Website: macys
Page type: delivery-shipping
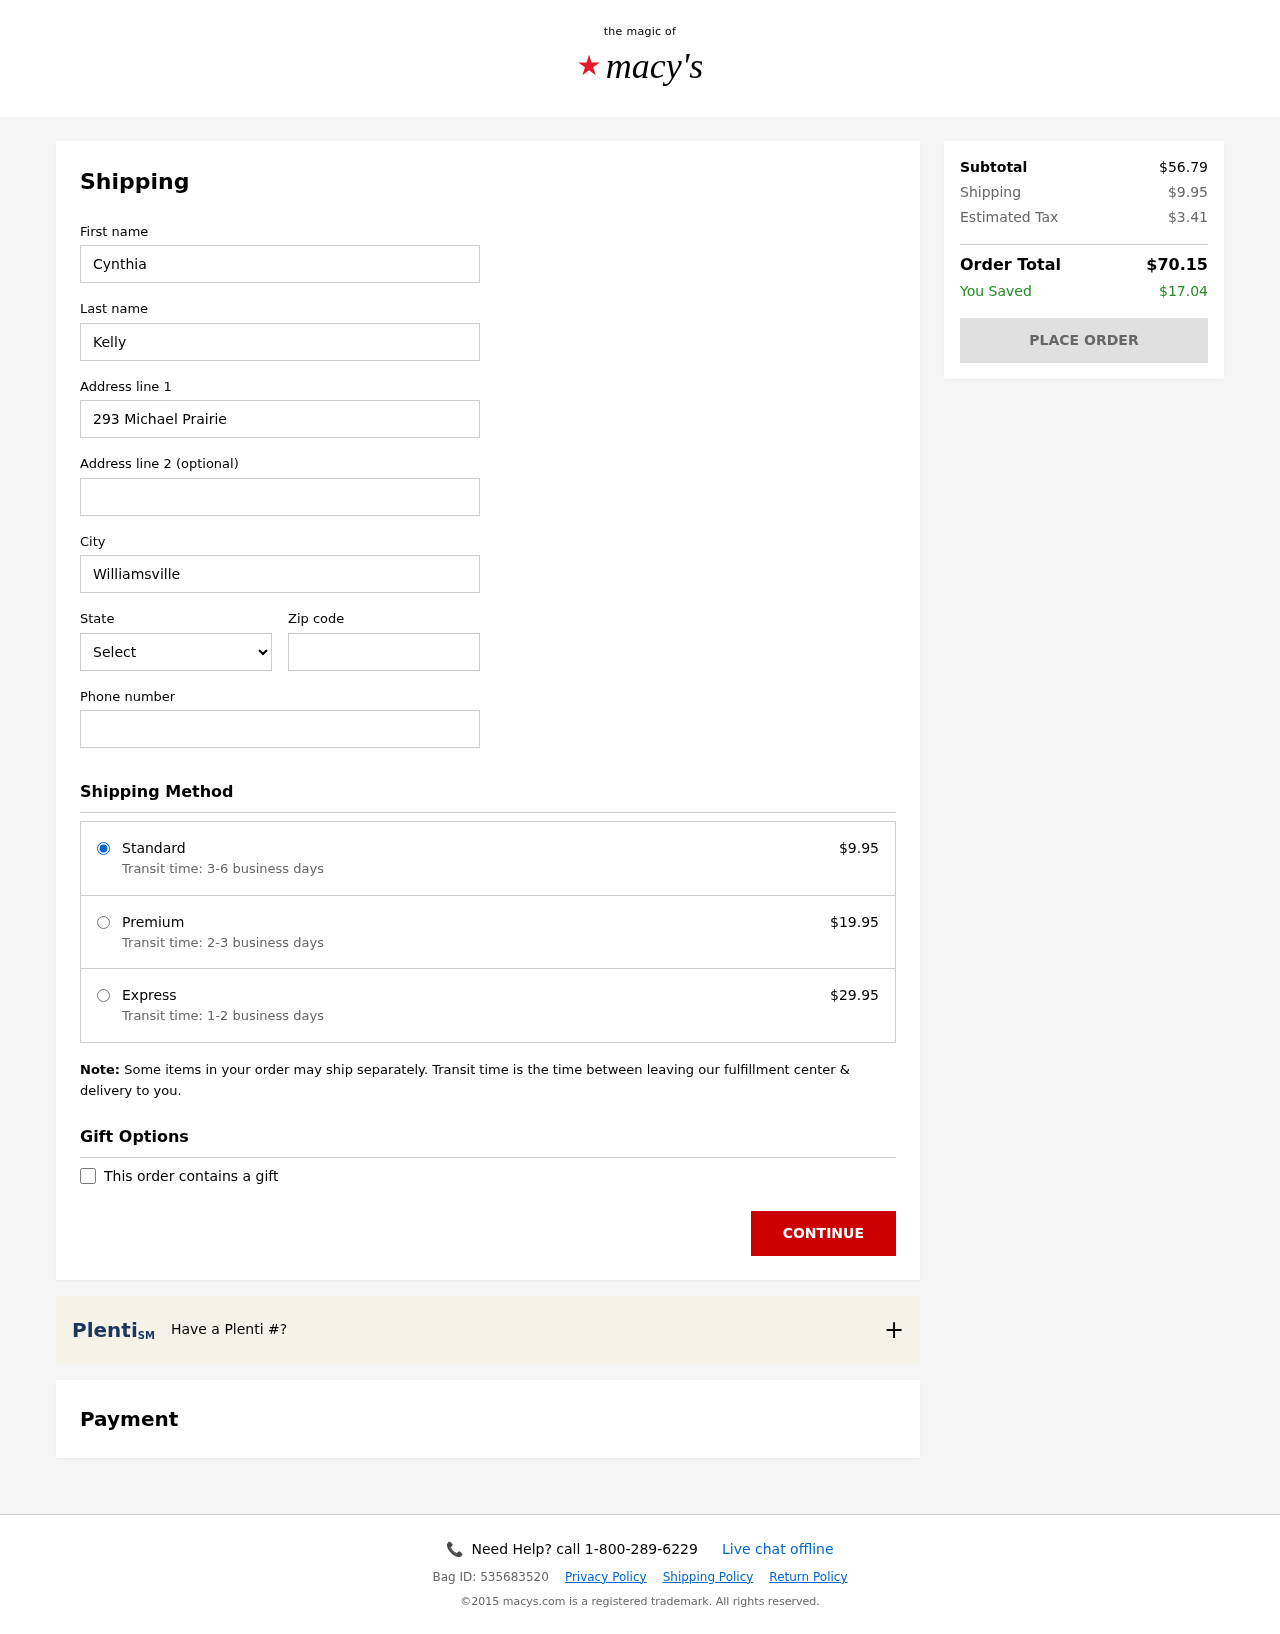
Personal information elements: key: PII_CITY
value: Williamsville
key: PII_FIRSTNAME
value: Cynthia
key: PII_LASTNAME
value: Kelly
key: PII_PHONE
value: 3027135062
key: PII_POSTCODE
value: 89941
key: PII_STATE_ABBR
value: SC
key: PII_STREET
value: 293 Michael Prairie
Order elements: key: ORDER_SHIPPING_COST
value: $9.95
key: ORDER_SHIPPING_PREMIUM
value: $19.95
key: ORDER_SHIPPING_EXPRESS
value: $29.95
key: ORDER_SUBTOTAL
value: $56.79
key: ORDER_TAX
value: $3.41
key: ORDER_TOTAL
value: $70.15
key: ORDER_SAVINGS
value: $17.04